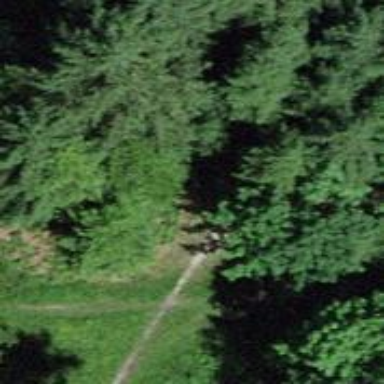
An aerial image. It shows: Unpaved footway.